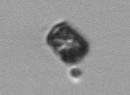
Label: Thalassiosira